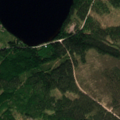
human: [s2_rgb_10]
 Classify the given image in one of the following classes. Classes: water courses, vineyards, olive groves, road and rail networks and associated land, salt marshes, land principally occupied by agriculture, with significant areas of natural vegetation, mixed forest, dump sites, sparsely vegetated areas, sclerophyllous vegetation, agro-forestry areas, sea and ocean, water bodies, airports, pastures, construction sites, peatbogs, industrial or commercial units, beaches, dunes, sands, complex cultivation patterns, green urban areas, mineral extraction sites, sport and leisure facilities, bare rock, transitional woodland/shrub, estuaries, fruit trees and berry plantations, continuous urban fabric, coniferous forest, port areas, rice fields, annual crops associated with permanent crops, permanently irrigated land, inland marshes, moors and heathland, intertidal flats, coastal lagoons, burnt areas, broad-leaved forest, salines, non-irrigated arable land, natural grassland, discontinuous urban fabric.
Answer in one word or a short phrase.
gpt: broad-leaved forest, coniferous forest, mixed forest, transitional woodland/shrub, water bodies